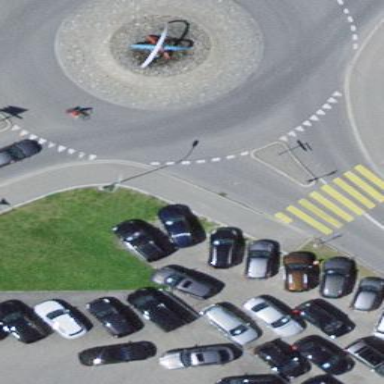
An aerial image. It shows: Secondary road made of asphalt leading to roundabout.